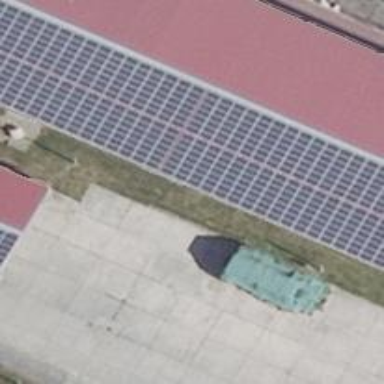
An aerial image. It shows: Solar photovoltaic panel generating electricity through small installation.